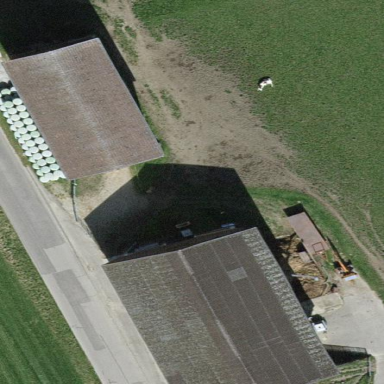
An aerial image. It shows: Farmyard area.